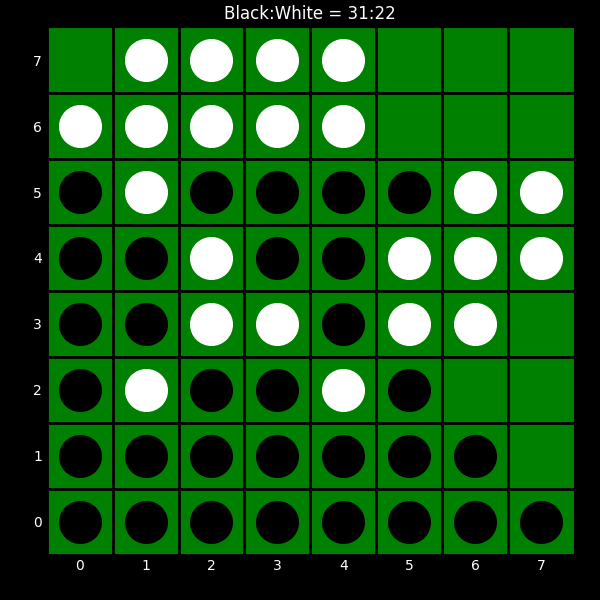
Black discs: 31
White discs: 22